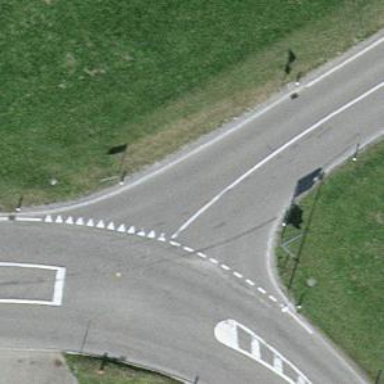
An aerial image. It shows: Road with "give way" sign.